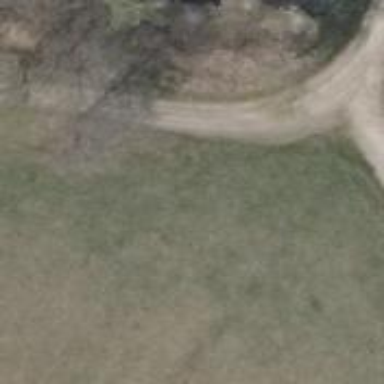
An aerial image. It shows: Compacted driveway that serves as service road.